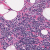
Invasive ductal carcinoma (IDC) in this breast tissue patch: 0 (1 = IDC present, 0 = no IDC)